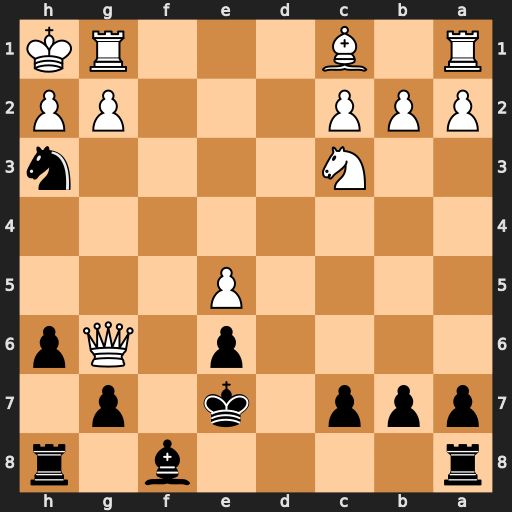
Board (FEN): r4b1r/ppp1k1p1/4p1Qp/4P3/8/2N4n/PPP3PP/R1B3RK
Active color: b
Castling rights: -
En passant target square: -
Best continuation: Nf2#